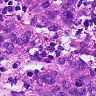
Metastatic tissue present: yes